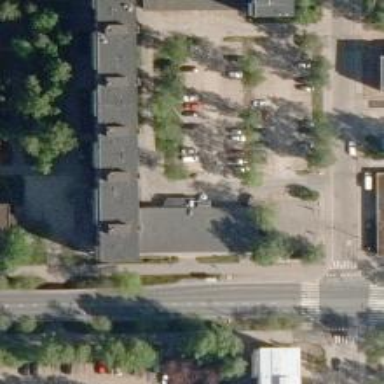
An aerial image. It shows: Convenience shop.